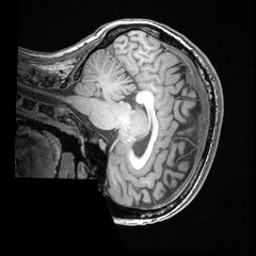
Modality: T1w
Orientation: sagittal
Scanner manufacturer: ge
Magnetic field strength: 3 T
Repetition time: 0.008572 s
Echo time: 0.003384 s